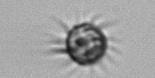
Label: Ciliophora